Field crop: maize
Growth stage: 2
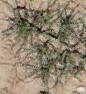
Species: salsola